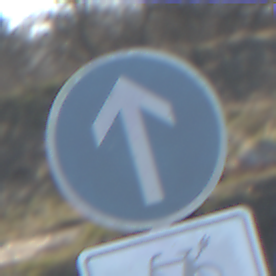
Verkehrszeichen: VorgeschriebeneFahrtrichtungGeradeaus
Zusatzzeichen unten: EinspurigeFahrzeugeFrei4
Umgebung: Outdoor, Nature
Tageszeit: MorningAfternoon
Wetter: PartlyCloudy
Licht: Natural
Jahreszeit: NotSpecified
Kontrast: HighContrast